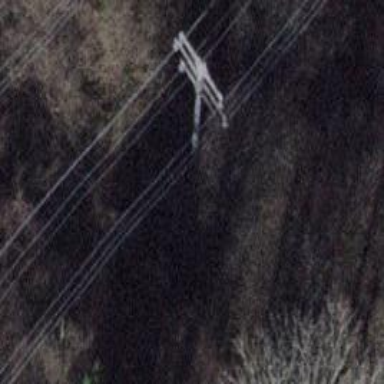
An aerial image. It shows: Power line is depicted.